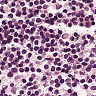
Metastatic tissue present: no